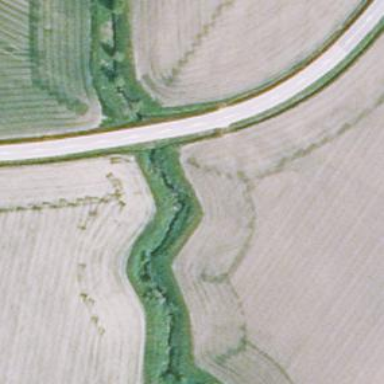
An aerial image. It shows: Culvert tunnel.